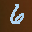
Label: 6